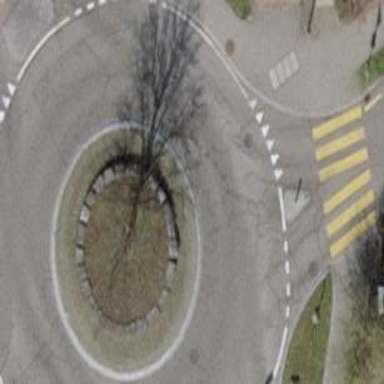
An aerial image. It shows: Tertiary road made of asphalt leading to roundabout junction.